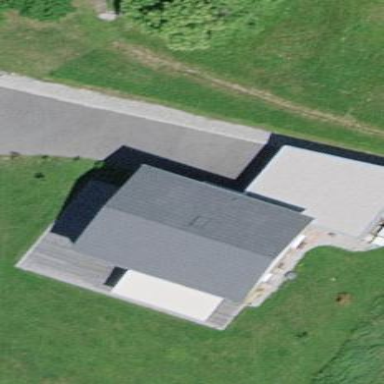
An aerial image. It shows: Garage.